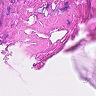
Metastatic tissue present: no